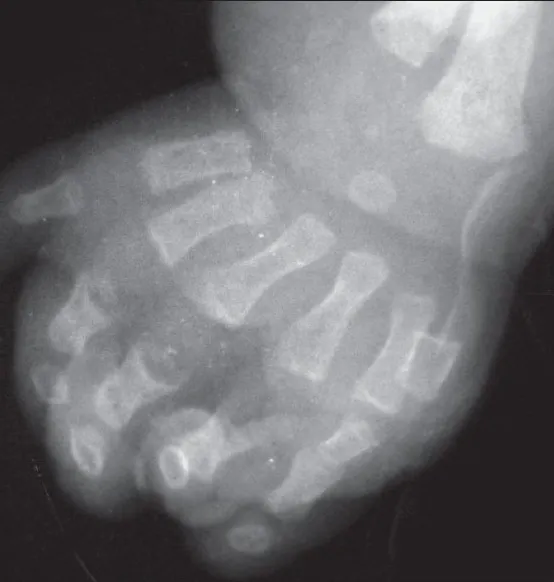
Radiograph showing shortening of distal and middle phalanges as compared to proximal ones.
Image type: radiology (x_ray)